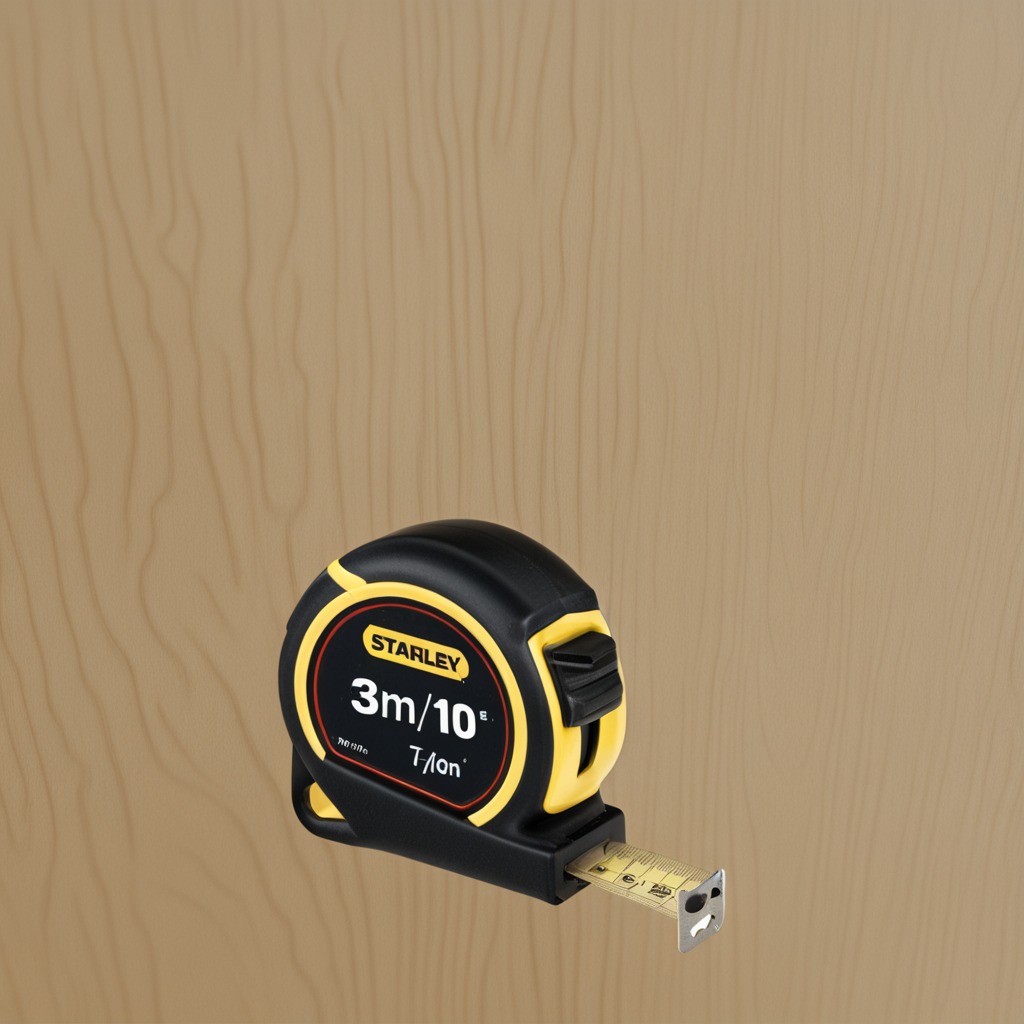
A measuring tape is lying on the plywood surface in the paint workshop.